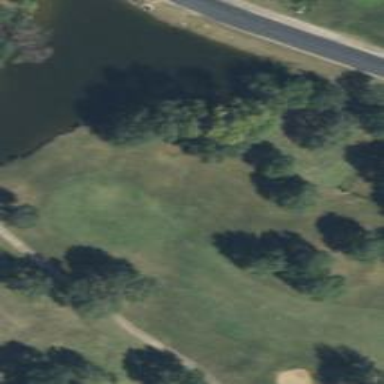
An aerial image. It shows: Water hazard on golf course. The hazard is natural water feature.